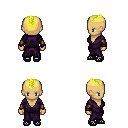
a pixel art fantasy rpg character, female body template, human, tanned skin, purple robe, gold greaves, gold short mohawk hairstyle, leather bracers, ghillies, four views (front, back, left, right), 2x2 character sprite sheet, small pixel art, hard edges, no anti-aliasing